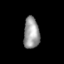
Tissue: skin
Cell type: Epithelial cells
Senescence score: 0.2589
Nuclear area (px): 483
Mean DAPI intensity: 154.663